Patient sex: M
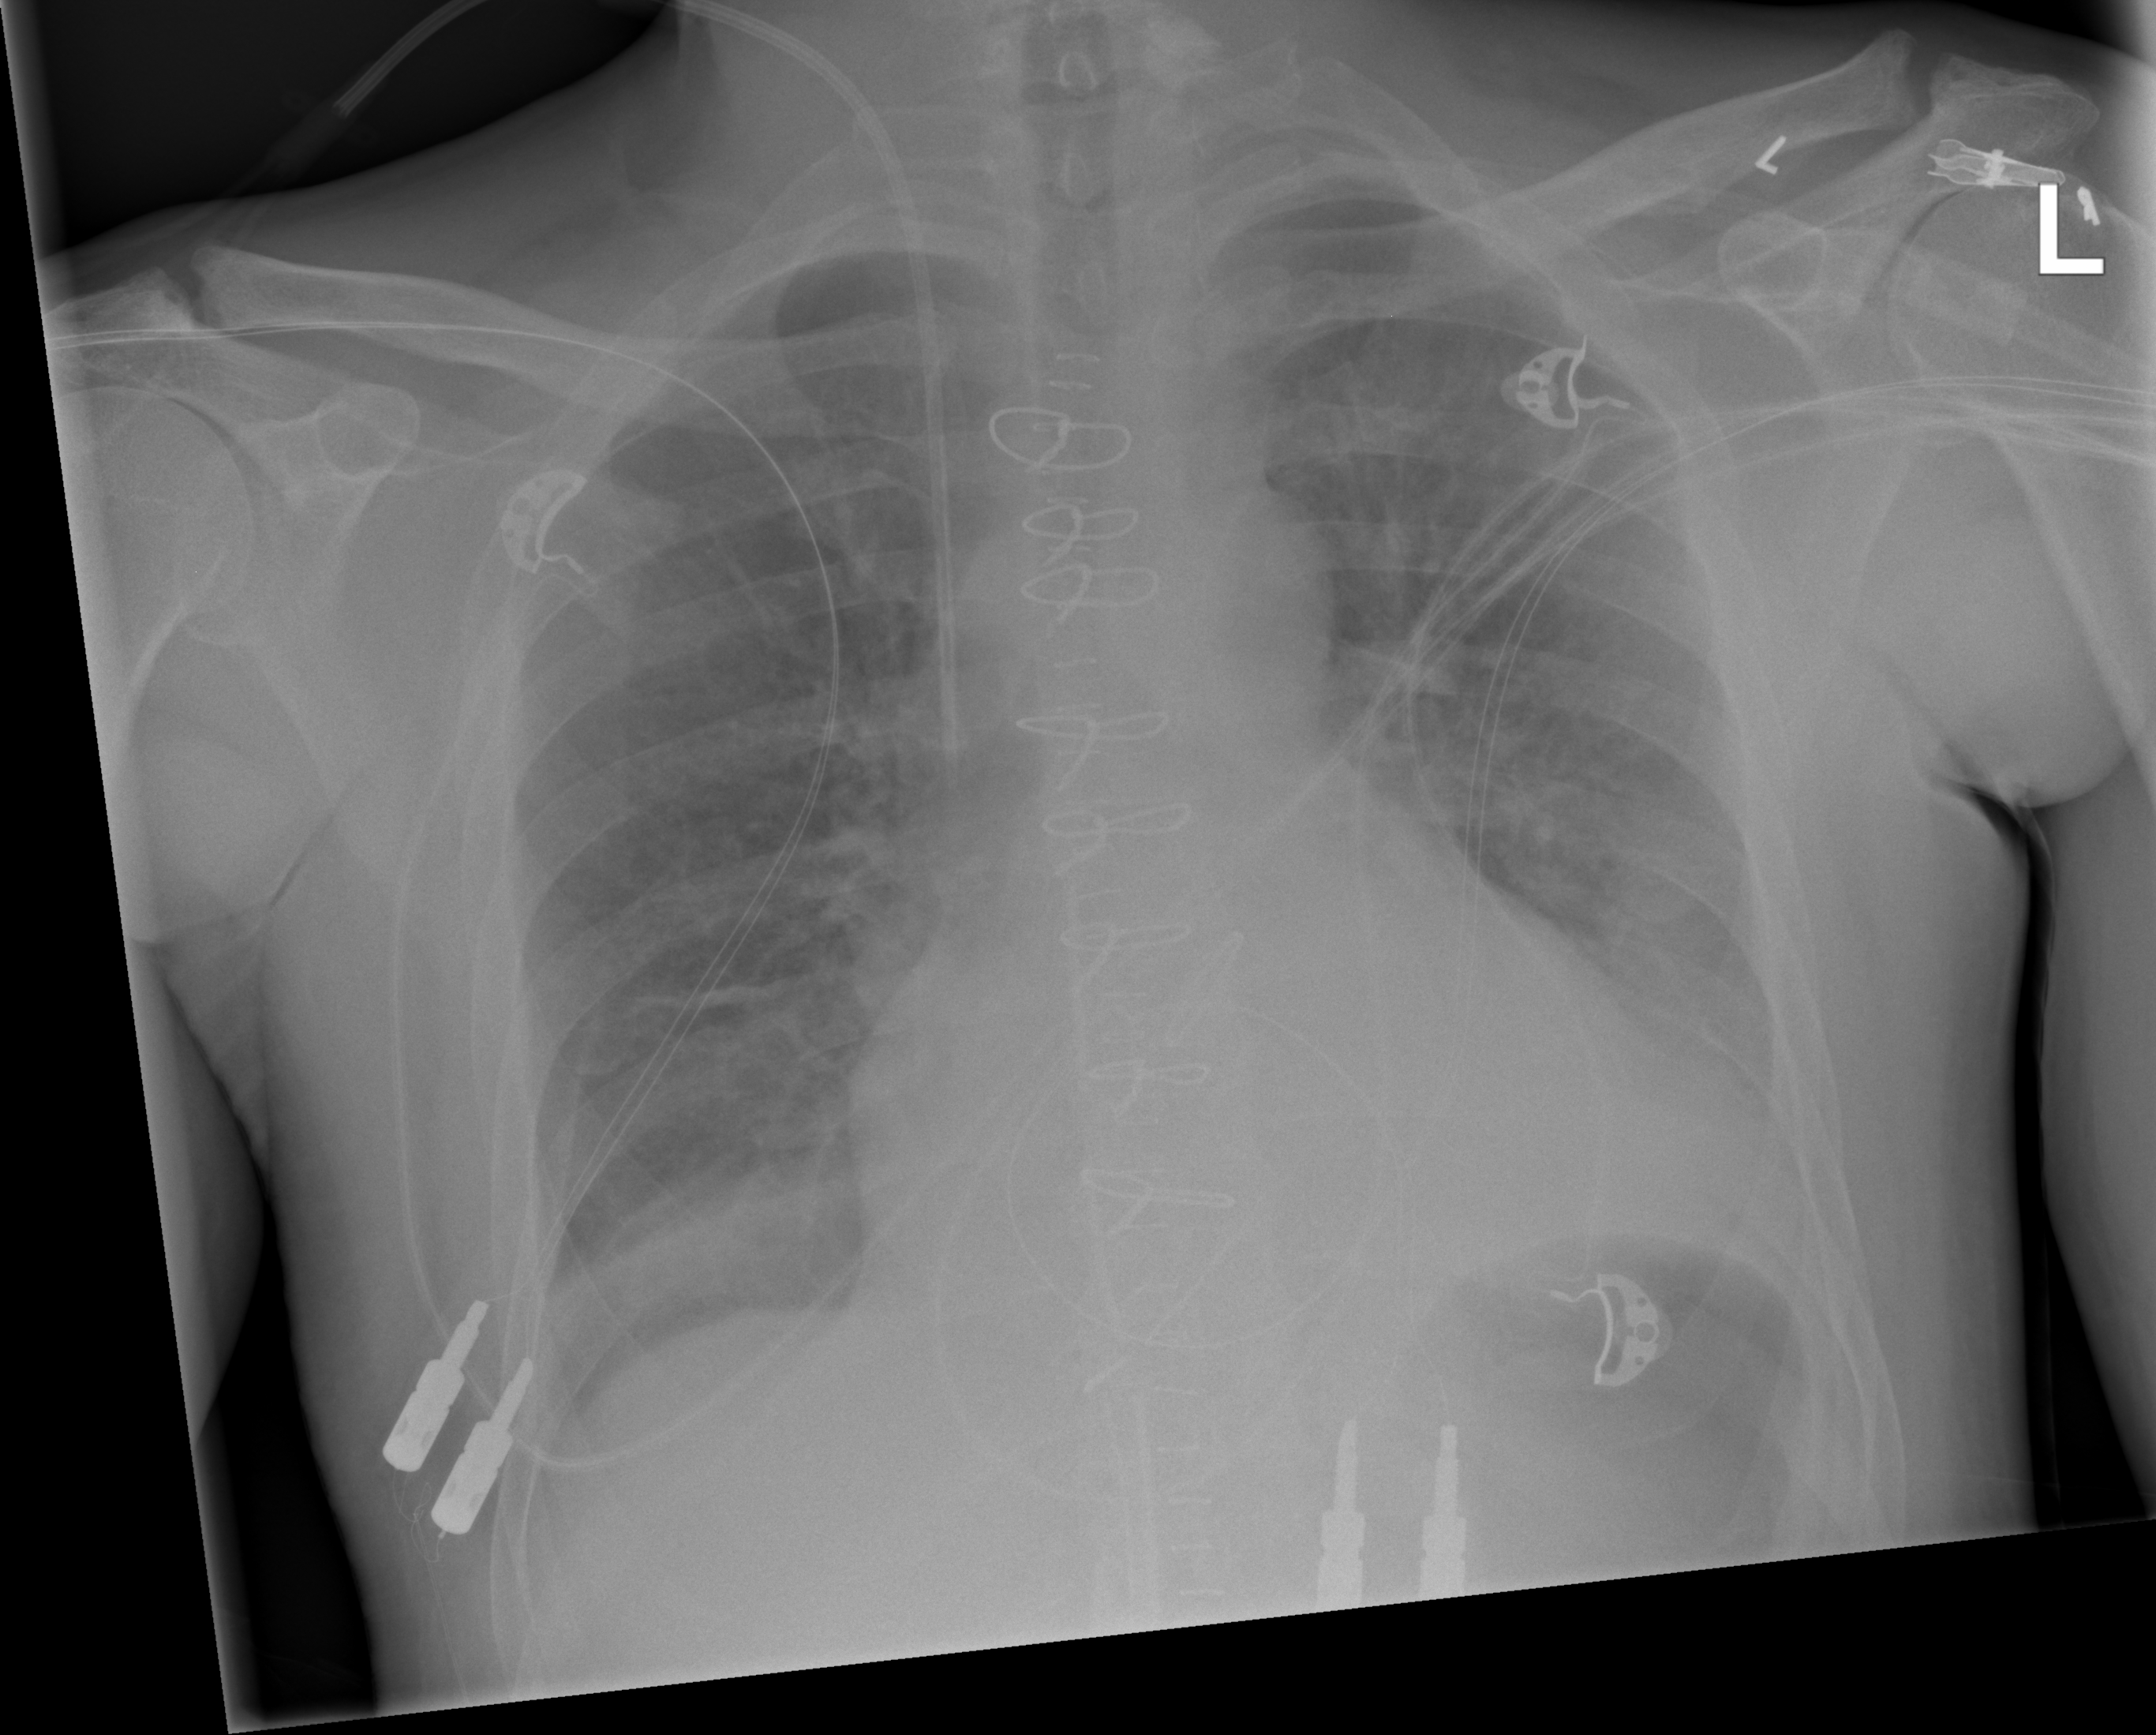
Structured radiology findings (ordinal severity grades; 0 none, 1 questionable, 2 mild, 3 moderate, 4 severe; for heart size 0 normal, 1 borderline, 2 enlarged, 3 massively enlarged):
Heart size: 2
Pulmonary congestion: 2
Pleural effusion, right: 1
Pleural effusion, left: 2
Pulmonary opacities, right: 0
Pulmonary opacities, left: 2
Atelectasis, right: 2
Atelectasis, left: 2